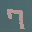
Label: 7